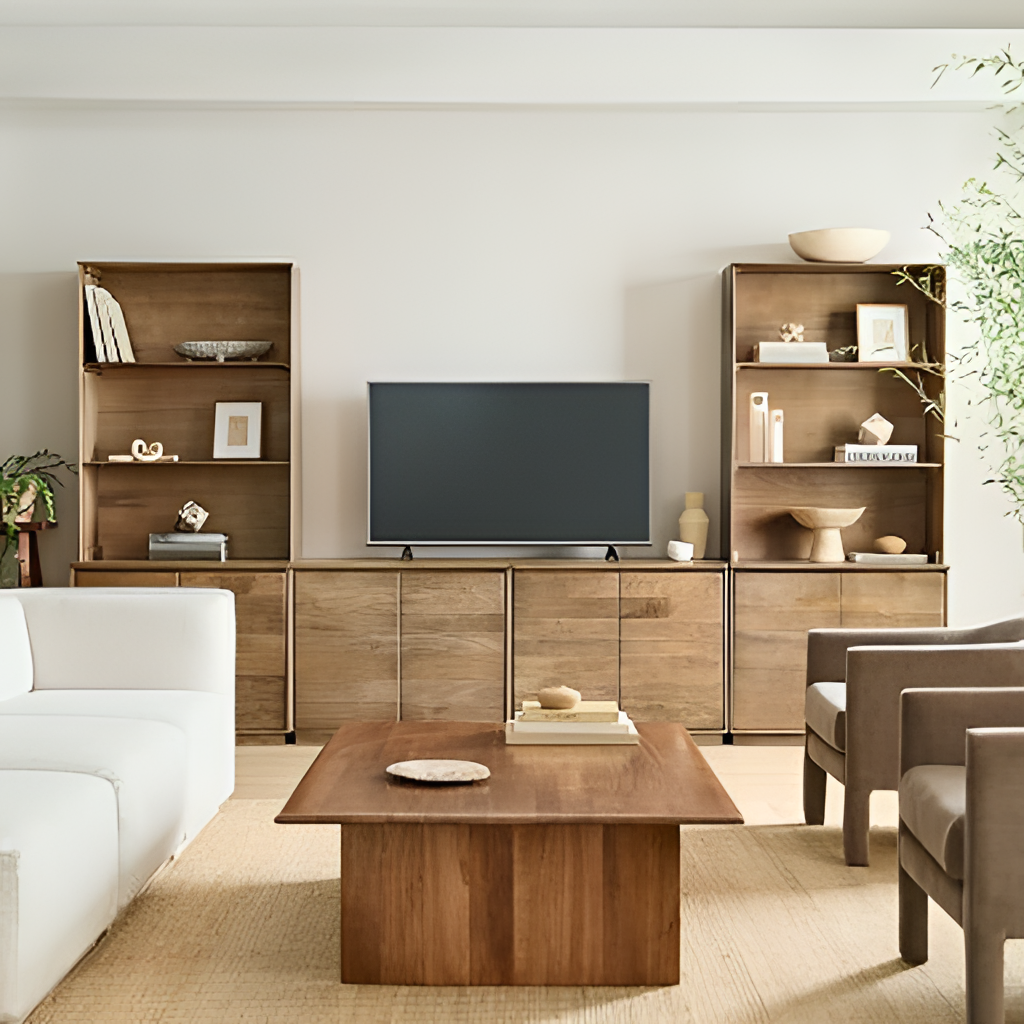
wood cabinet, living room, minimalist, fiber flooring, with woven pattern, cream paint wallpaper, with solid pattern